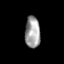
Tissue: skin
Cell type: Epithelial cells
Senescence score: 0.2694
Nuclear area (px): 467
Mean DAPI intensity: 158.732